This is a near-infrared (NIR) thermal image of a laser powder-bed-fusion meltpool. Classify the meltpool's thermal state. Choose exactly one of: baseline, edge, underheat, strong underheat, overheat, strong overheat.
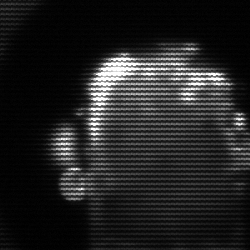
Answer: baseline